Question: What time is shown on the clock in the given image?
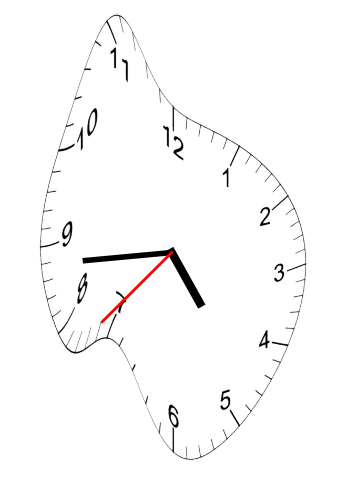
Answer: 04:43:37